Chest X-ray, PA view. Patient: 7 years old, sex M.
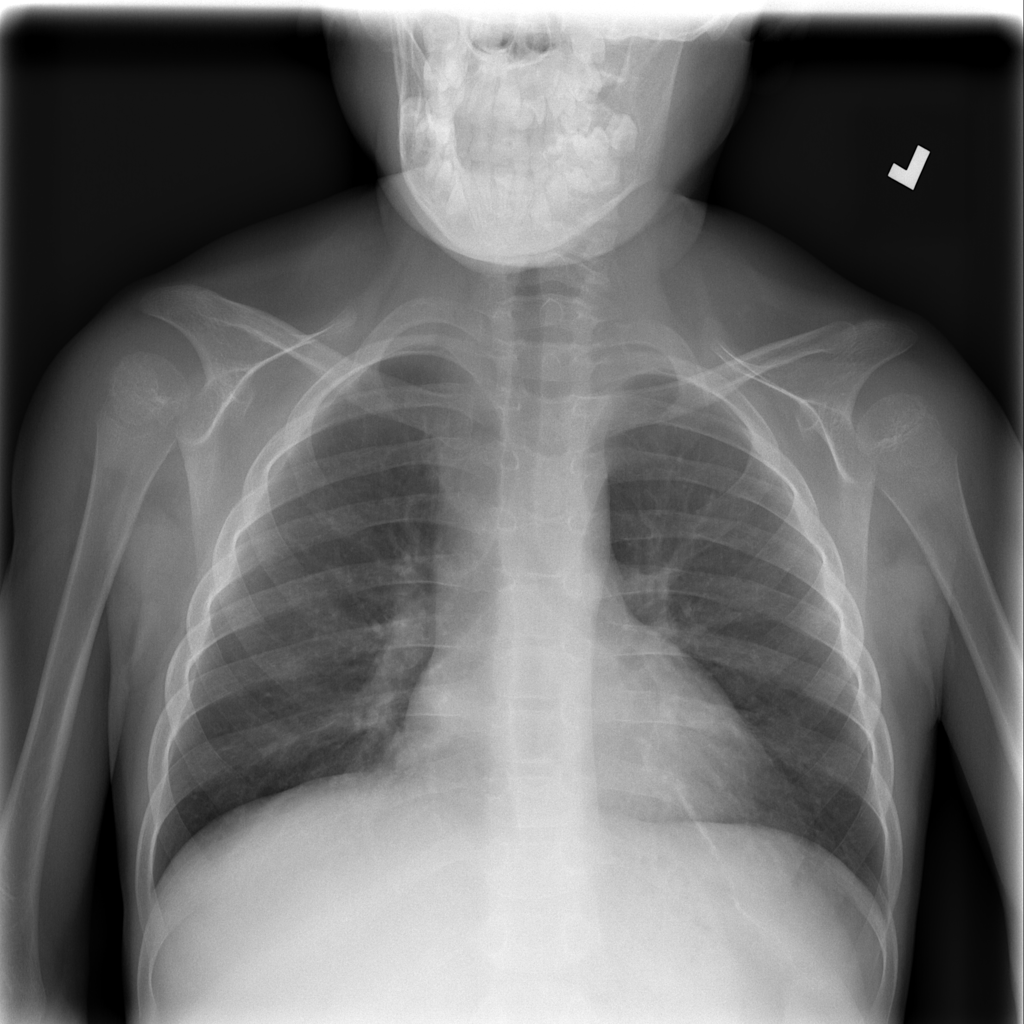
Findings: No Finding